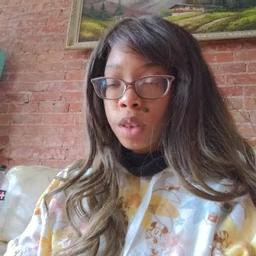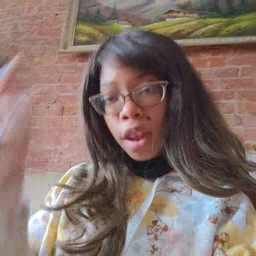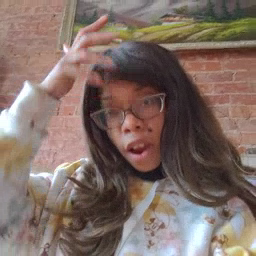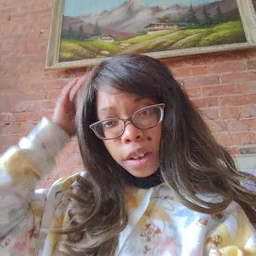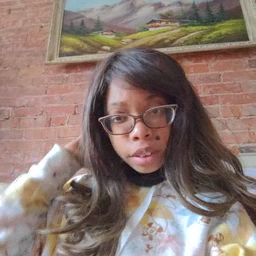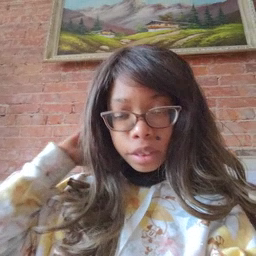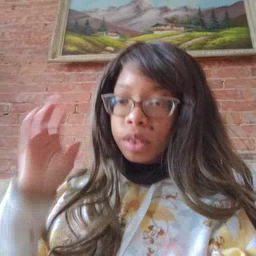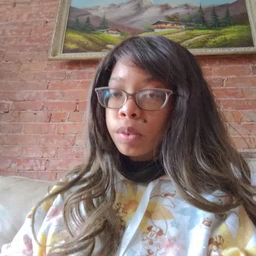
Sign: lion